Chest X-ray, PA view. Patient: 69 years old, sex M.
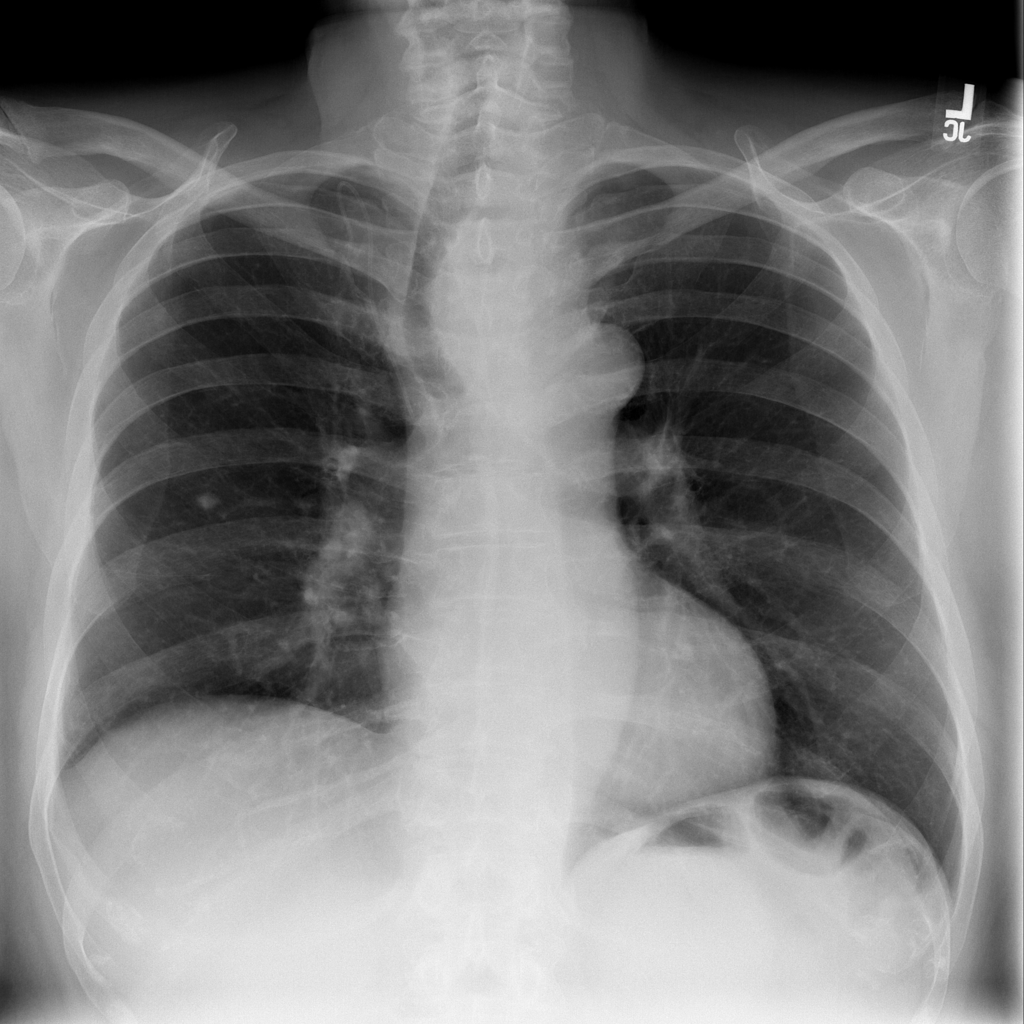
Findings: No Finding